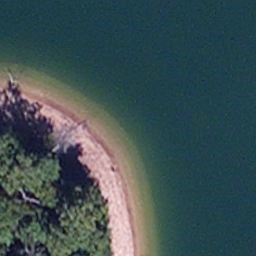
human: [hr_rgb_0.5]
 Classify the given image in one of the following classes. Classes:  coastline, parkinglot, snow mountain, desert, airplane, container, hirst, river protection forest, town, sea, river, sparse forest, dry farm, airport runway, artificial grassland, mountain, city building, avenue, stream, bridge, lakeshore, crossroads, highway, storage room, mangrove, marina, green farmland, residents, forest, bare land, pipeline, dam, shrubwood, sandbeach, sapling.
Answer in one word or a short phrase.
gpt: lakeshore